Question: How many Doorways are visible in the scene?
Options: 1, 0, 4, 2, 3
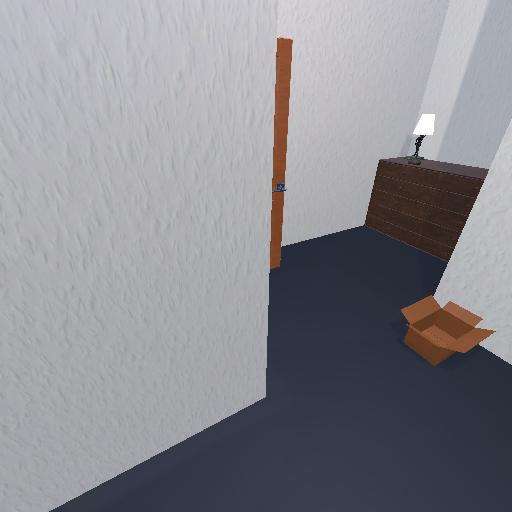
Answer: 1